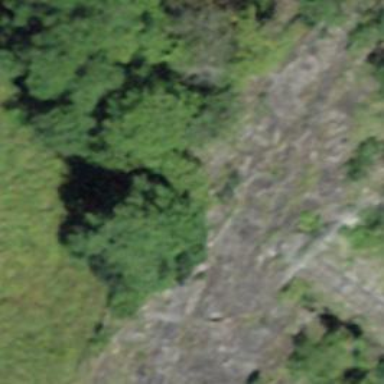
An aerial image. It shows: Disused railway tunnel.